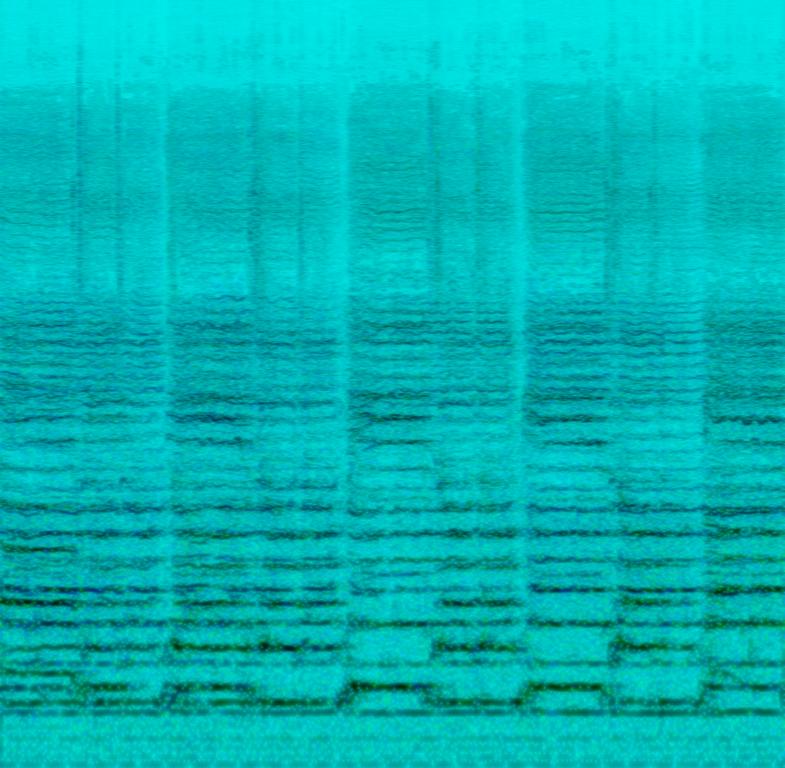
The low quality recording features a live performance of a female choir that consists of harmonizing female vocals. It sounds addictive, mellow and soft.